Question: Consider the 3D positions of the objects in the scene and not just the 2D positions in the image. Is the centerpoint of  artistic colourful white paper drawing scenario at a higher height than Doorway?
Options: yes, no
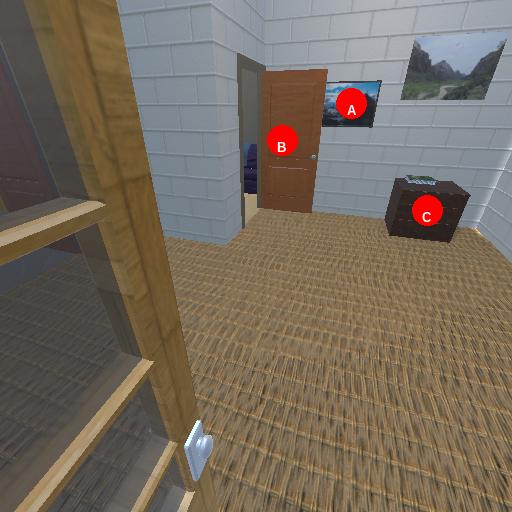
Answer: yes